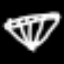
Label: diamond